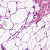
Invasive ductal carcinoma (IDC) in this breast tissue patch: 0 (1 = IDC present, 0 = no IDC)